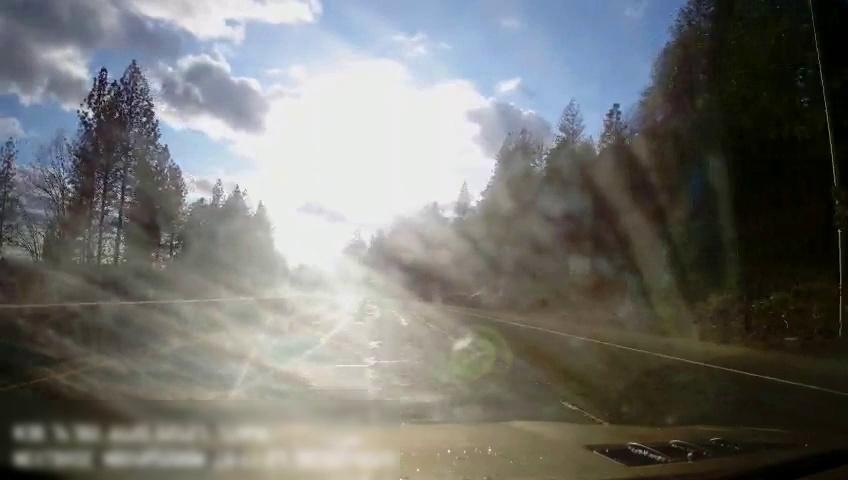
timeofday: Day
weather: Sunny
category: Drivable Space
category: Vehicles | Van
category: Lanes | Alternate Lane
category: Lanes | Current Lane
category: Lanes | Alternate Lane
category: Lanes | Current Lane